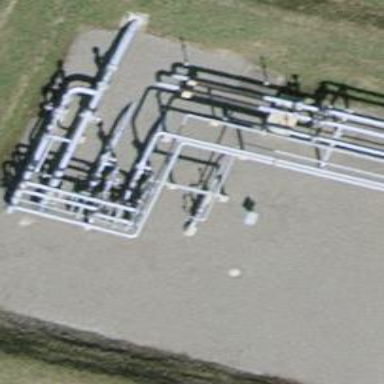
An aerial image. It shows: Station for pipelines.